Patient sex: M
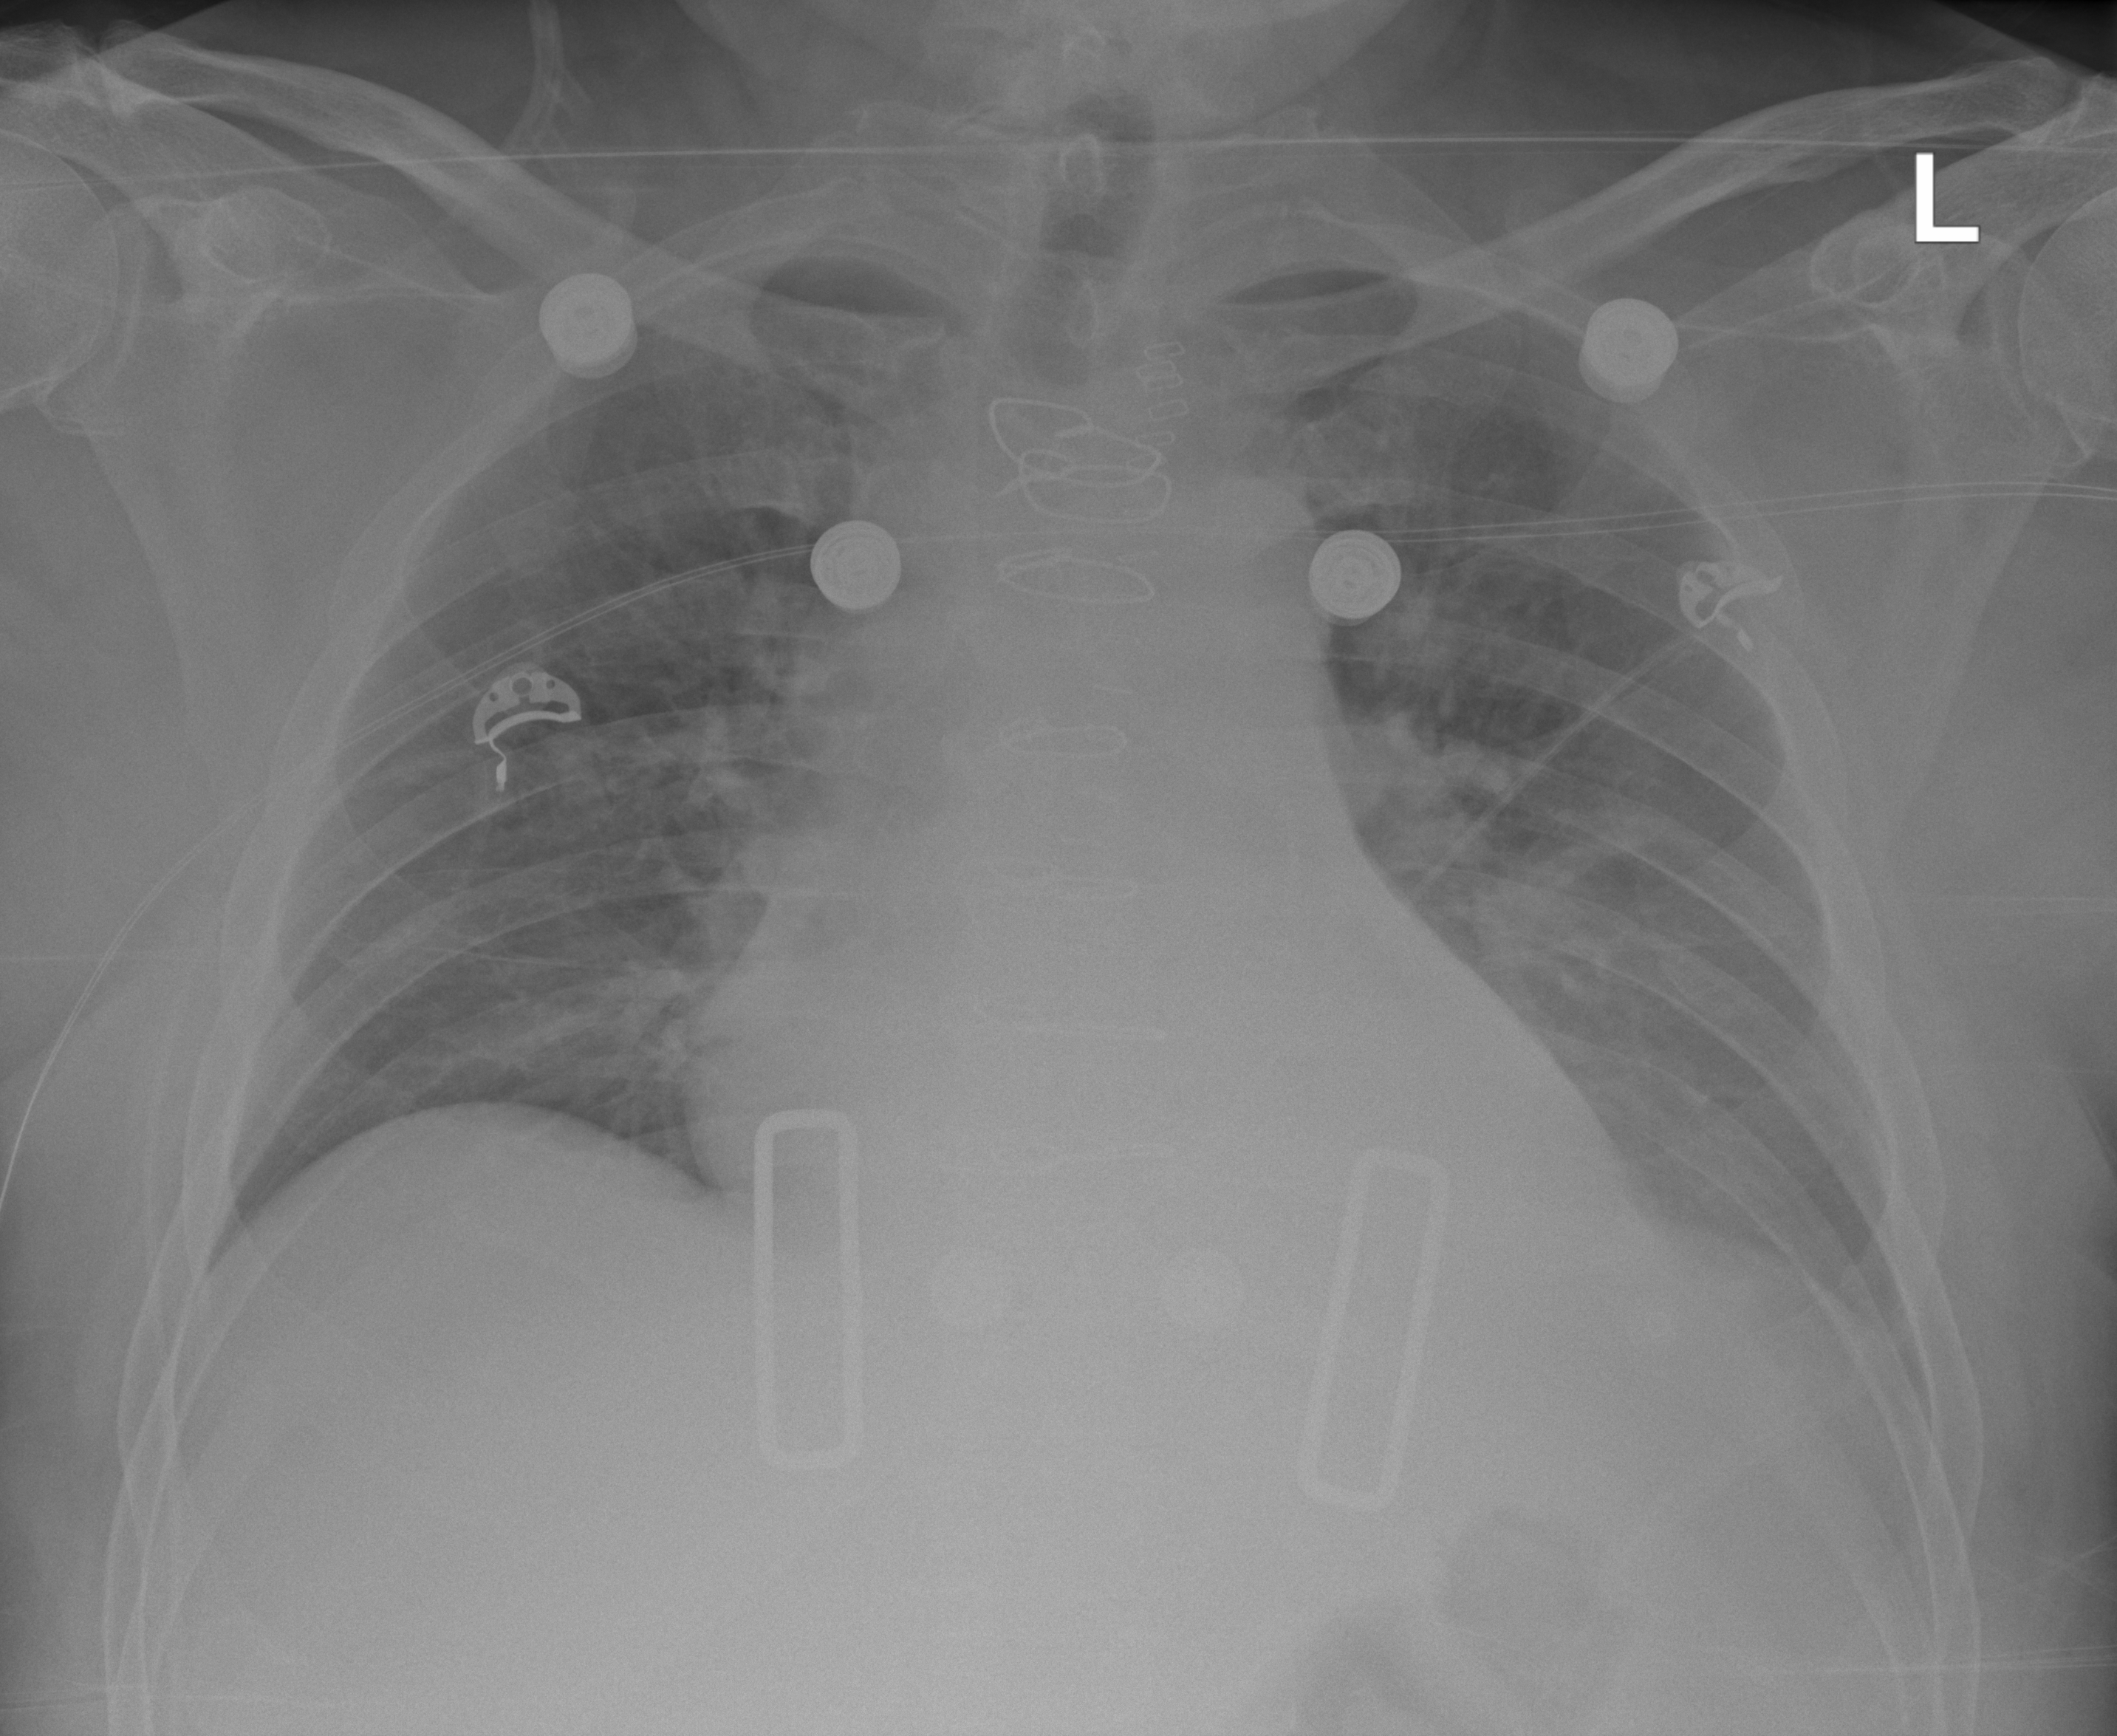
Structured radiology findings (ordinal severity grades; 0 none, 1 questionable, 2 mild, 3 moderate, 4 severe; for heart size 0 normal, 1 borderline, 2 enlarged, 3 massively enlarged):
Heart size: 2
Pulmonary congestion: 1
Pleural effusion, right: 0
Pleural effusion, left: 0
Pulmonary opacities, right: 0
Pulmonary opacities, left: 0
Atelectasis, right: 2
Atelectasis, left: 2